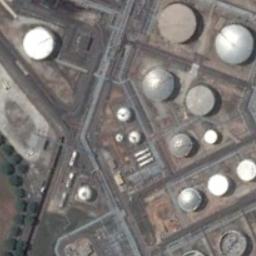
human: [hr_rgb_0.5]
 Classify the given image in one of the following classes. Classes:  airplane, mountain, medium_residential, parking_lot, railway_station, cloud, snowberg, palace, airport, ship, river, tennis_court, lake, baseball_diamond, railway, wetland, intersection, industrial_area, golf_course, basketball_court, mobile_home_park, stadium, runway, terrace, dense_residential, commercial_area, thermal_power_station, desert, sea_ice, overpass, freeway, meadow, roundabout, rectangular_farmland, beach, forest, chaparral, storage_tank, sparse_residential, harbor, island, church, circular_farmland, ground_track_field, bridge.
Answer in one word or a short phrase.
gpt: storage_tank